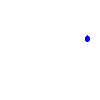
Particle: electron